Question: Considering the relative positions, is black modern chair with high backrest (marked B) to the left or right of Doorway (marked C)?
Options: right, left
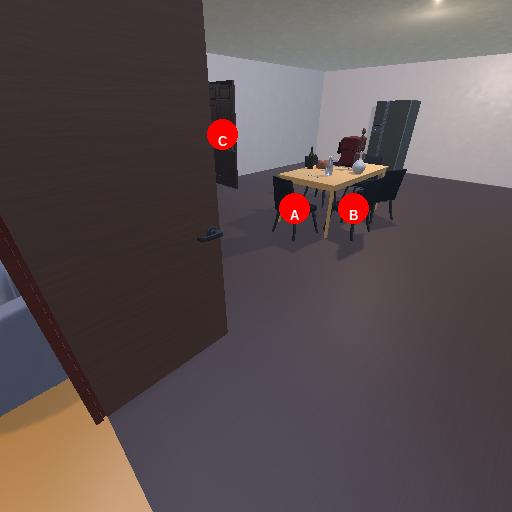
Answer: right